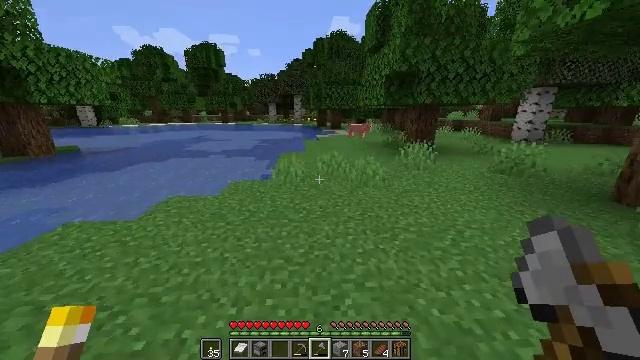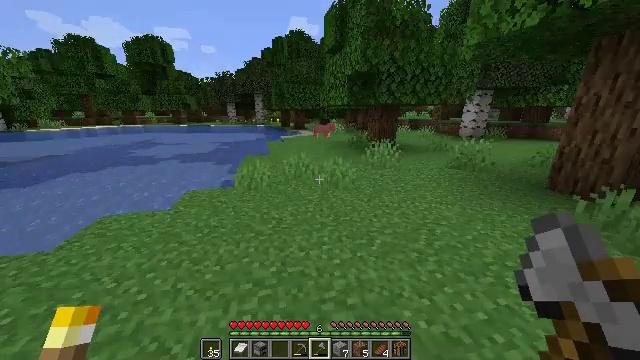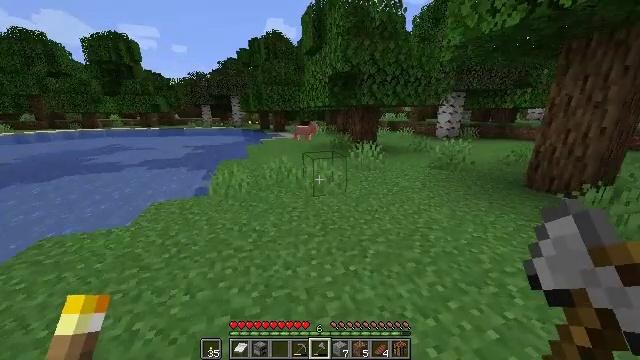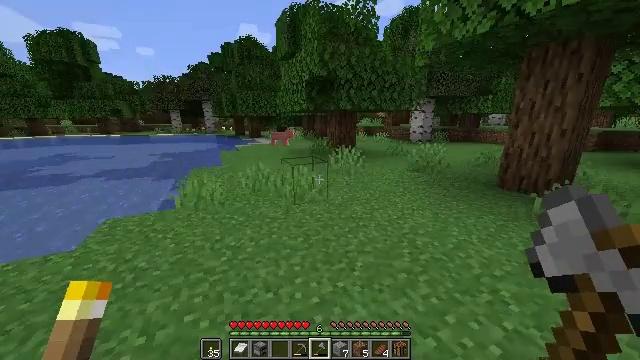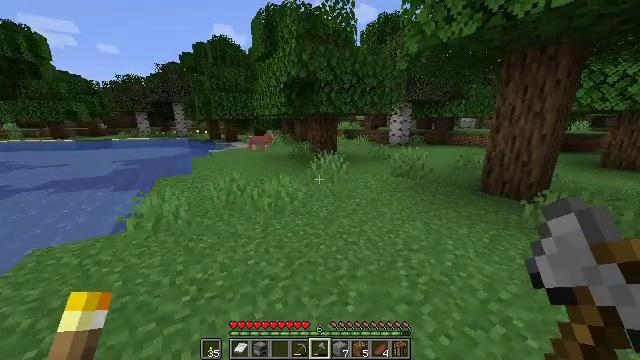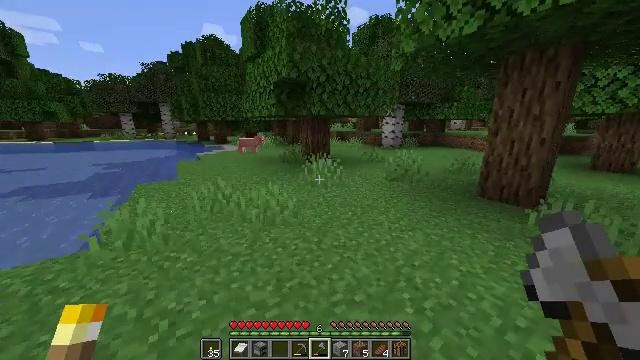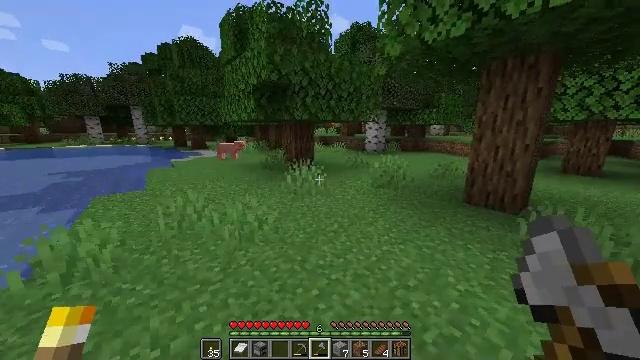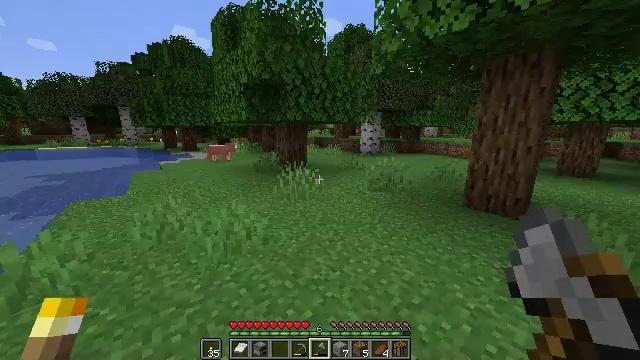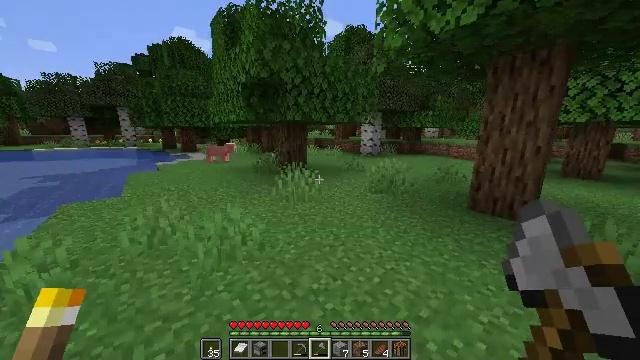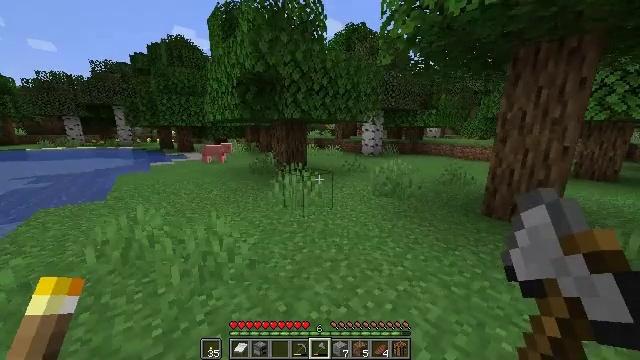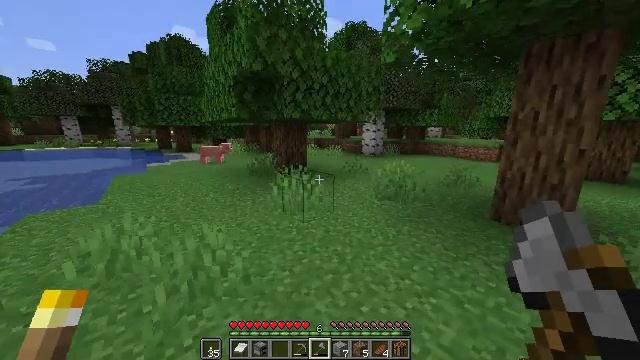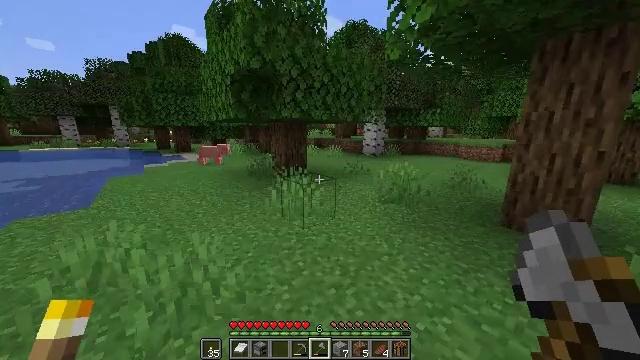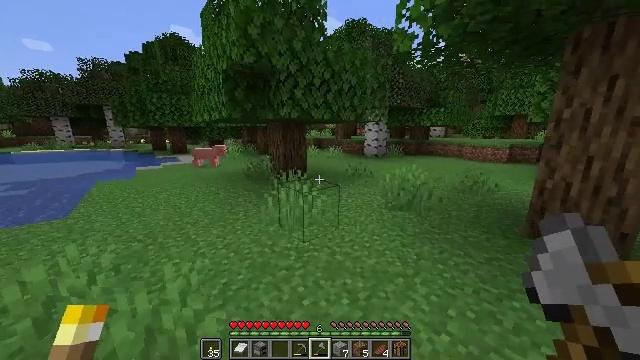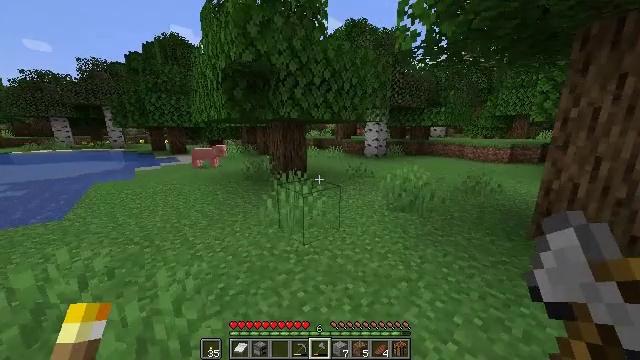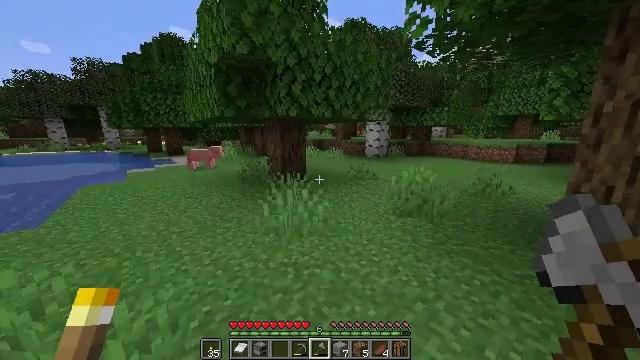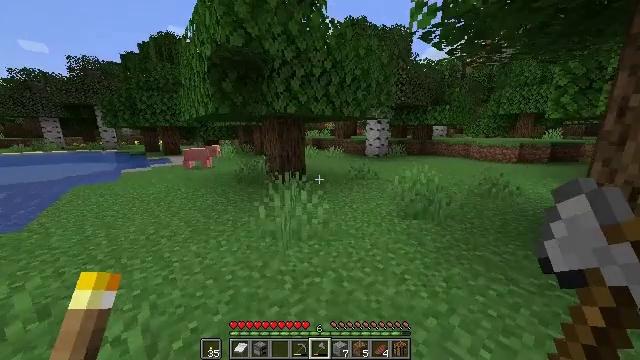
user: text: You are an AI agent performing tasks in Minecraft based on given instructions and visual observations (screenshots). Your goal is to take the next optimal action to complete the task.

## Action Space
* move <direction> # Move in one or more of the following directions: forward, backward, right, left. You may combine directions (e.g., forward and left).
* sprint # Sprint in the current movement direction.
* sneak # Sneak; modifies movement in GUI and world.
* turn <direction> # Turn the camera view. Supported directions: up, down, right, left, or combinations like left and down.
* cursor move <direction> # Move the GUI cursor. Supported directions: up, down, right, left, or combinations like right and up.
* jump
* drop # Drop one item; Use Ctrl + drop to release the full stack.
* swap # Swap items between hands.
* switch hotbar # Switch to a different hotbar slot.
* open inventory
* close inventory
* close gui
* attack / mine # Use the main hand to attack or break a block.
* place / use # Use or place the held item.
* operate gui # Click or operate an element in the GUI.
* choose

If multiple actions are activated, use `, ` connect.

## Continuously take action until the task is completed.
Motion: motion action
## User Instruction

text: Destroy the bee nest.
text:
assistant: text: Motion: move forward, sprint, turn right
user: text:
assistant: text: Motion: move forward, sprint, turn right
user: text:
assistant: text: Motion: move forward, sprint, turn right and up
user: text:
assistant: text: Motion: move forward, sprint, turn right and up
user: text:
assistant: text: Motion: move forward, sprint, turn right
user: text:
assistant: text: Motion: move forward, sprint, turn right and up
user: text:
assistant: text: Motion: move forward, sprint, turn right
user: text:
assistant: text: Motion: move forward, sprint
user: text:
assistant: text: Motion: move forward, sprint
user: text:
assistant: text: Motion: move forward, sprint
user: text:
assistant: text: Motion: move forward, sprint
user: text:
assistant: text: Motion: move forward, sprint
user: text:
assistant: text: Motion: move forward, sprint
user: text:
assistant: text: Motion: move forward, sprint
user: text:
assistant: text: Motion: move forward, sprint
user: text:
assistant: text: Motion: move forward, sprint
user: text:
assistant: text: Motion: move forward, sprint
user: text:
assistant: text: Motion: move forward, sprint
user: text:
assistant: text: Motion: move forward, sprint
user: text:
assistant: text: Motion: move forward, sprint
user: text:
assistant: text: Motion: move forward, sprint
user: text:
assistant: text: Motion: move forward, sprint
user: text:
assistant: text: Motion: move forward, sprint
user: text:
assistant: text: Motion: move forward, sprint
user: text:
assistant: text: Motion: move forward, sprint
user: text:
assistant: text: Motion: move forward, sprint
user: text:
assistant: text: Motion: move forward, sprint, turn right
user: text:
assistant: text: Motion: move forward, sprint, turn right
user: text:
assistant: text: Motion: move forward, sprint, turn right
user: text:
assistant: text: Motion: move forward, sprint